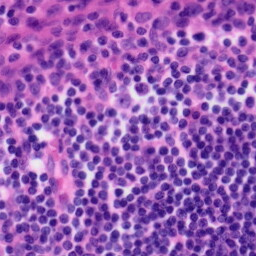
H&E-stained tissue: Tonsil